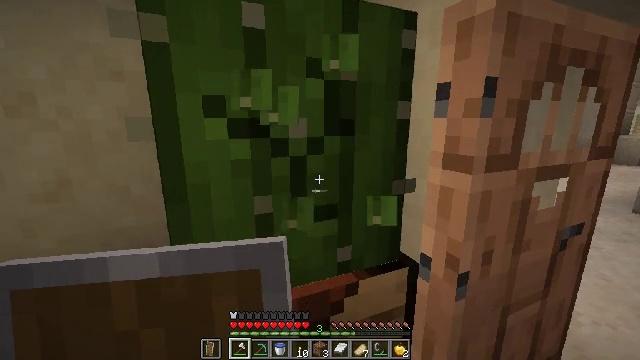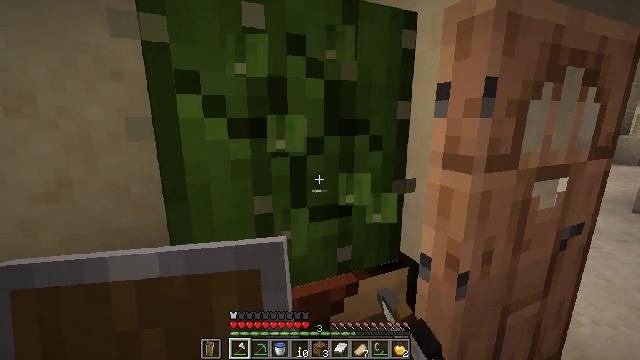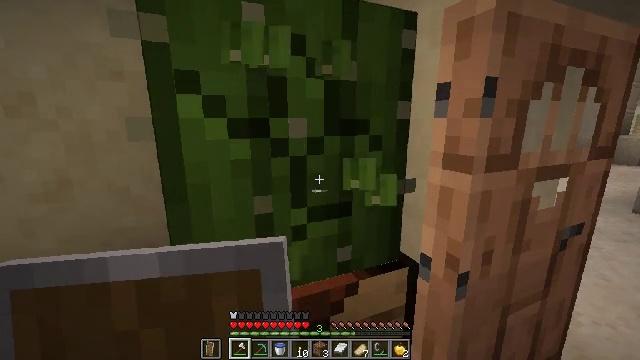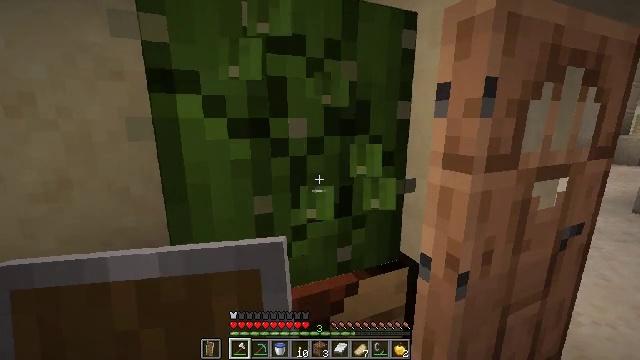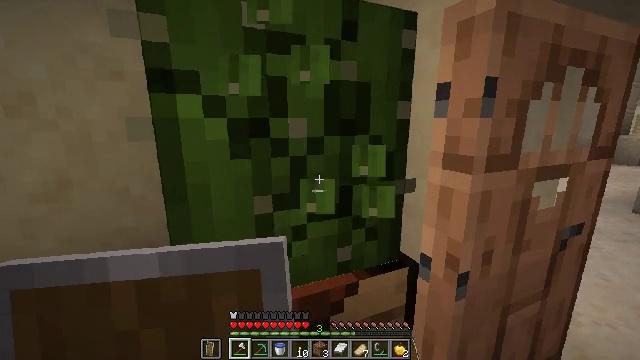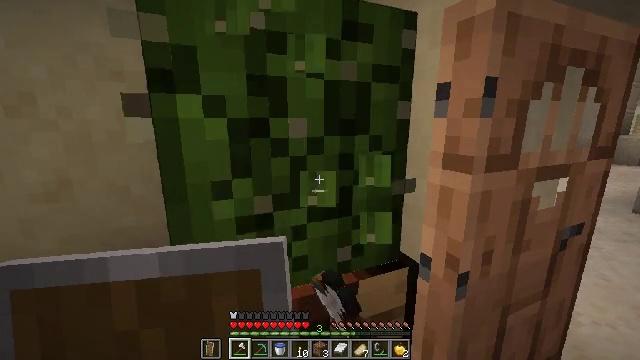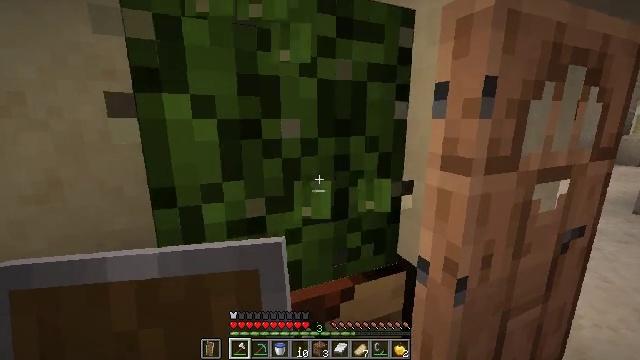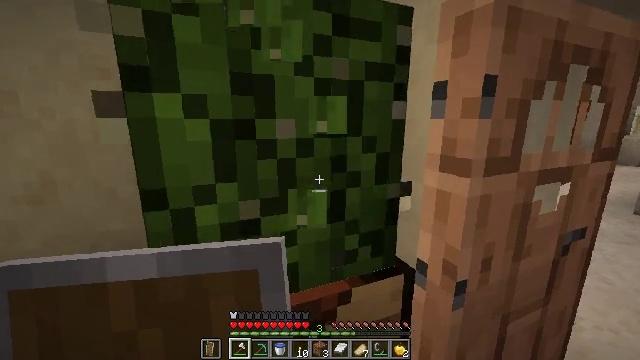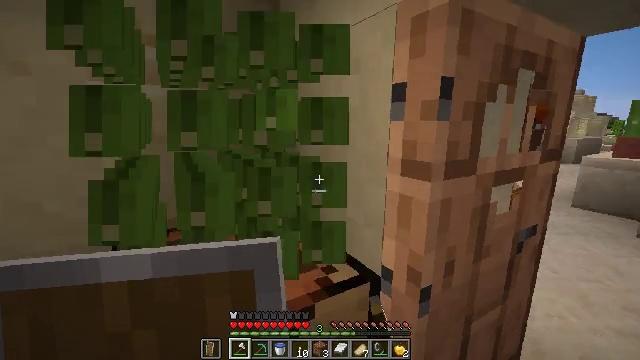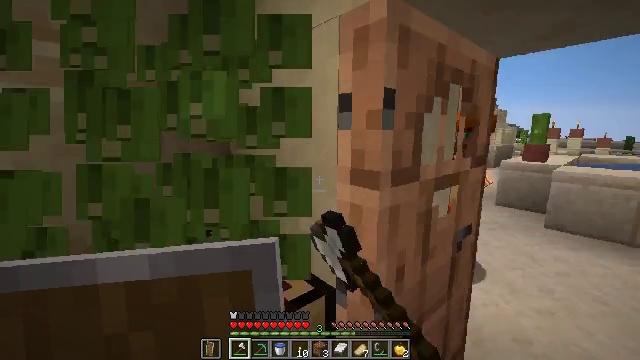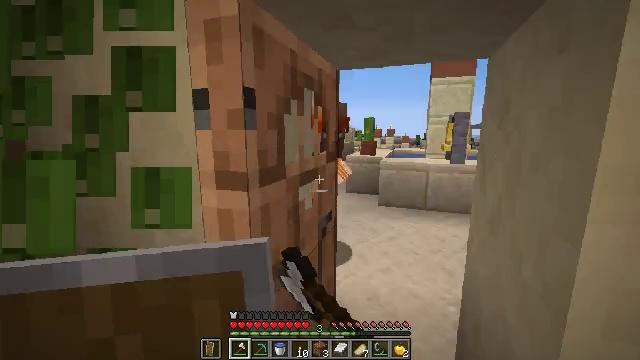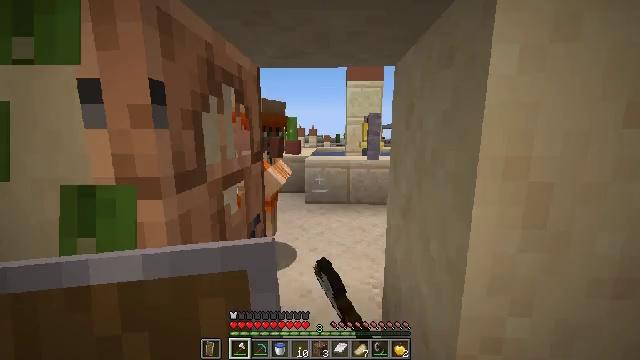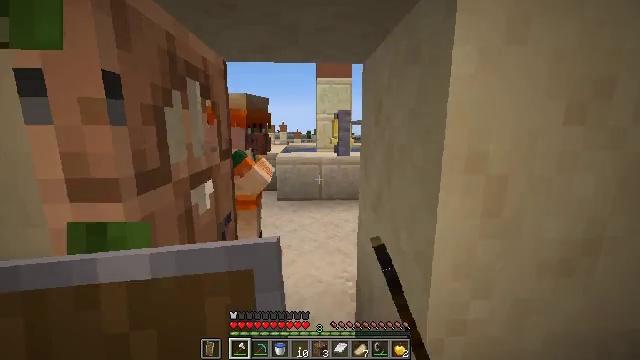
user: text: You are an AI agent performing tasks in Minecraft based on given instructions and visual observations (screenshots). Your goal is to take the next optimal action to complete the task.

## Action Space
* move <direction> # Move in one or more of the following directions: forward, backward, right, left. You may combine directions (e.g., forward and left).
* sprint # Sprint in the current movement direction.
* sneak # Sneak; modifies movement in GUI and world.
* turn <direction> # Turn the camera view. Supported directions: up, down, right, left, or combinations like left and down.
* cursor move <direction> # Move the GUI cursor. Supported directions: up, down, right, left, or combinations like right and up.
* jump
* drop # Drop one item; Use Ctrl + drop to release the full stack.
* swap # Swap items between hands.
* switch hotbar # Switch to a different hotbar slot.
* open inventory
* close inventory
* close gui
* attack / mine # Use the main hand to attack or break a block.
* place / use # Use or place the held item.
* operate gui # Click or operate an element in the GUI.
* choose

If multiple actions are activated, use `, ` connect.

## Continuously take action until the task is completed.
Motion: motion action
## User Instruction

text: Harvest the cactus plant.
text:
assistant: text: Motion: attack / mine
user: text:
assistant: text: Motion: attack / mine
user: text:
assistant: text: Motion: attack / mine
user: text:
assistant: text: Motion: attack / mine
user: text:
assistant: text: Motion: attack / mine
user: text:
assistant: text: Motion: attack / mine
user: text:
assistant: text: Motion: attack / mine
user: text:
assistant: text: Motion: turn right, attack / mine
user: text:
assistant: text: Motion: turn right and up
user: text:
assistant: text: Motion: turn right
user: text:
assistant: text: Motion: turn right
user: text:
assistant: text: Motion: turn right
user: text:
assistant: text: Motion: no_op